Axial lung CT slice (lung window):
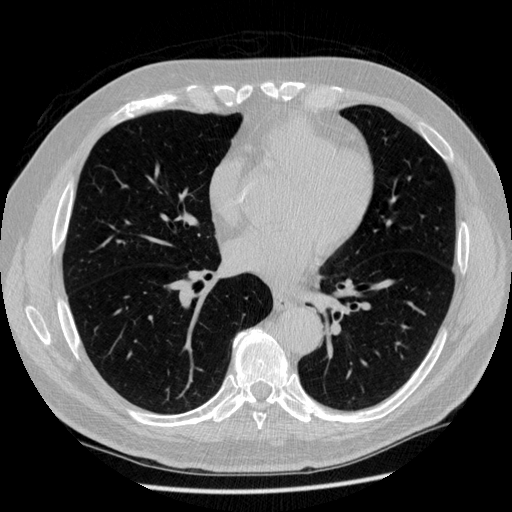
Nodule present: no